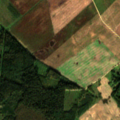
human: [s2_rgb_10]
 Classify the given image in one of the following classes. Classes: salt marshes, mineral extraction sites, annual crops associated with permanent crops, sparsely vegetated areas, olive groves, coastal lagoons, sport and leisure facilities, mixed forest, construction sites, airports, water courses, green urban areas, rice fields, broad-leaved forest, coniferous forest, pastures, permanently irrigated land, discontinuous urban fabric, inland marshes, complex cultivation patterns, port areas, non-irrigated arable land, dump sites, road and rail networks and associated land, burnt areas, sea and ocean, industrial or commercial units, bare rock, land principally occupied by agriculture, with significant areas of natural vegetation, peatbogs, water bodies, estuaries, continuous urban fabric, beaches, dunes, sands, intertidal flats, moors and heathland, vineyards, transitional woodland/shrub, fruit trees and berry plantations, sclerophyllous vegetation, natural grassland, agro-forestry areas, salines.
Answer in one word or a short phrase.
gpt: non-irrigated arable land, land principally occupied by agriculture, with significant areas of natural vegetation, broad-leaved forest, mixed forest